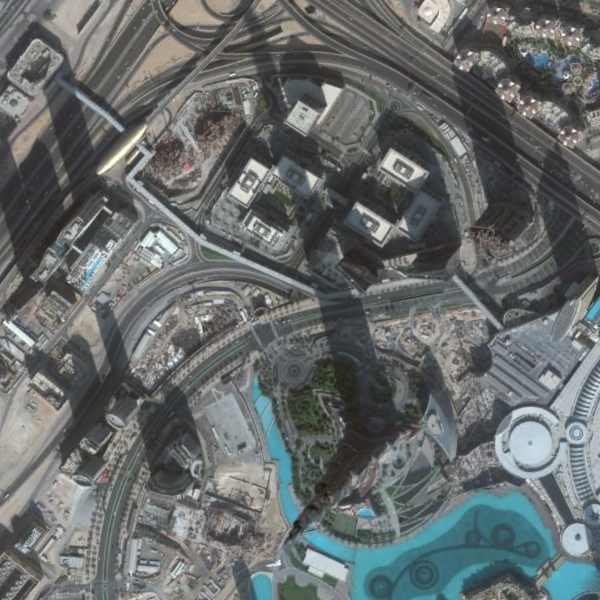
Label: Commercial